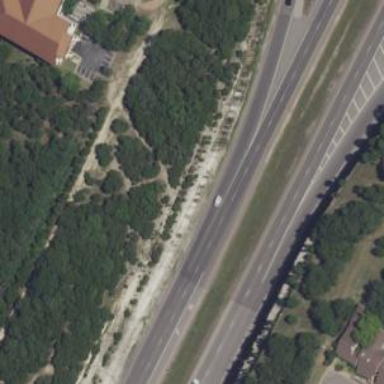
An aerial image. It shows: Trunk link highway with asphalt surface.